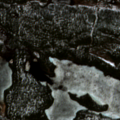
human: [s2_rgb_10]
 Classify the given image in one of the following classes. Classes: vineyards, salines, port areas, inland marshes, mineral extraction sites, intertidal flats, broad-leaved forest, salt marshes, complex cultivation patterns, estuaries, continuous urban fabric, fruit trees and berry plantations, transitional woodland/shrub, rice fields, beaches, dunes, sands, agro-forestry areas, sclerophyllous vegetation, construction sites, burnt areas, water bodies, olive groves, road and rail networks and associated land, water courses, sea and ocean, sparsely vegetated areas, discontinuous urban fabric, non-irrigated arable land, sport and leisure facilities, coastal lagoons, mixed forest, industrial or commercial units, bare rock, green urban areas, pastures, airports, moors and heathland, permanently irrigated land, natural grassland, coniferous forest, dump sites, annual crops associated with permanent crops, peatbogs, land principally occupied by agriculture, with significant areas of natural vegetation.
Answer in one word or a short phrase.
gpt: coniferous forest, water bodies